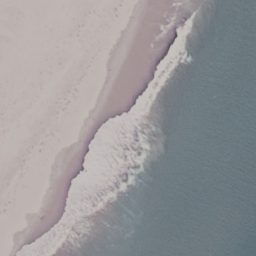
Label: beach